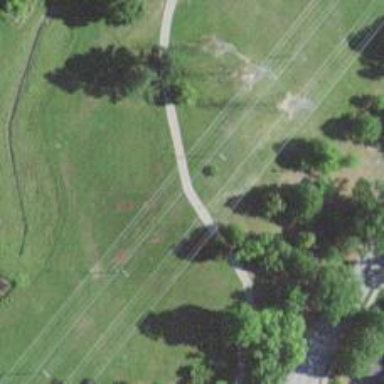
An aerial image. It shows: Asphalt path with excellent trail visibility.